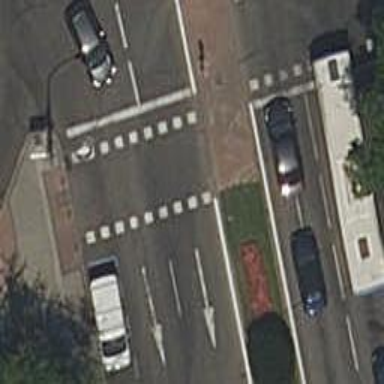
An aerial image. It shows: Crossing with traffic signals.